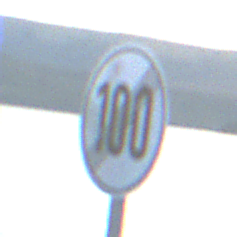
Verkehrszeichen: EndeGeschwindigkeit100
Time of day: SunriseSunset
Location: Outdoor (RoadRail)
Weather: PartlyCloudy
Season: NotSpecified
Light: Natural